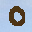
Label: 0